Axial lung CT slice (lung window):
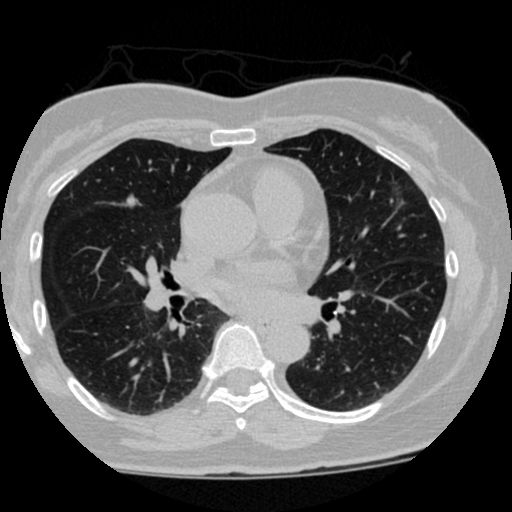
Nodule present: yes
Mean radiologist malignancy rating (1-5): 2.5